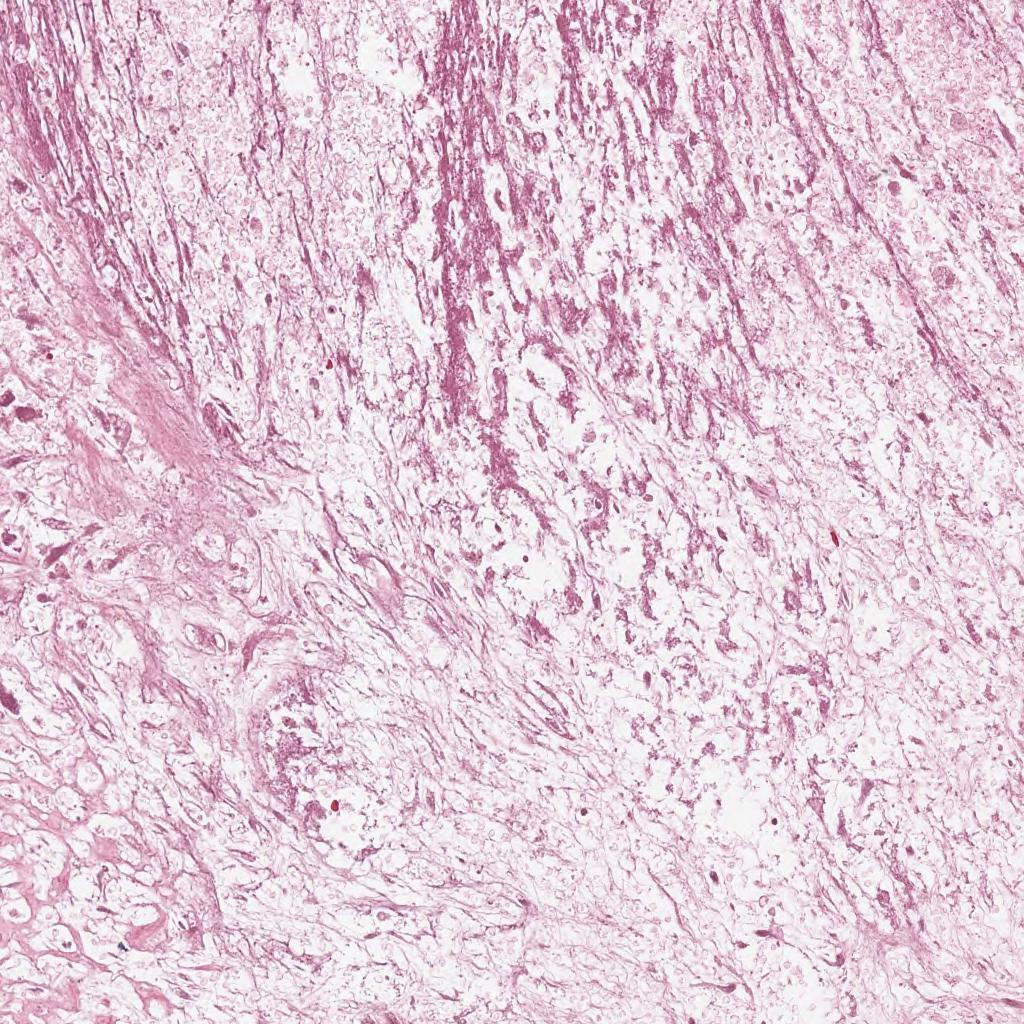
Label: Non-Viable-Tumor